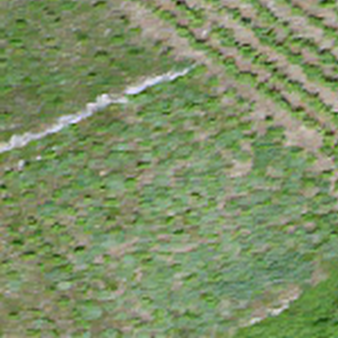
Label: other